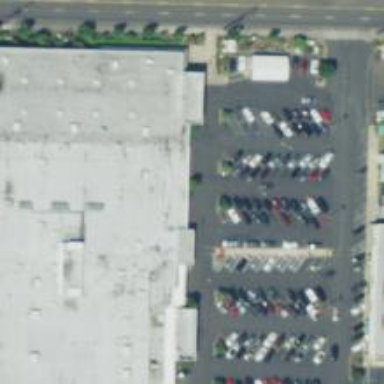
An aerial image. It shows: Parking space is available.